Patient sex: F
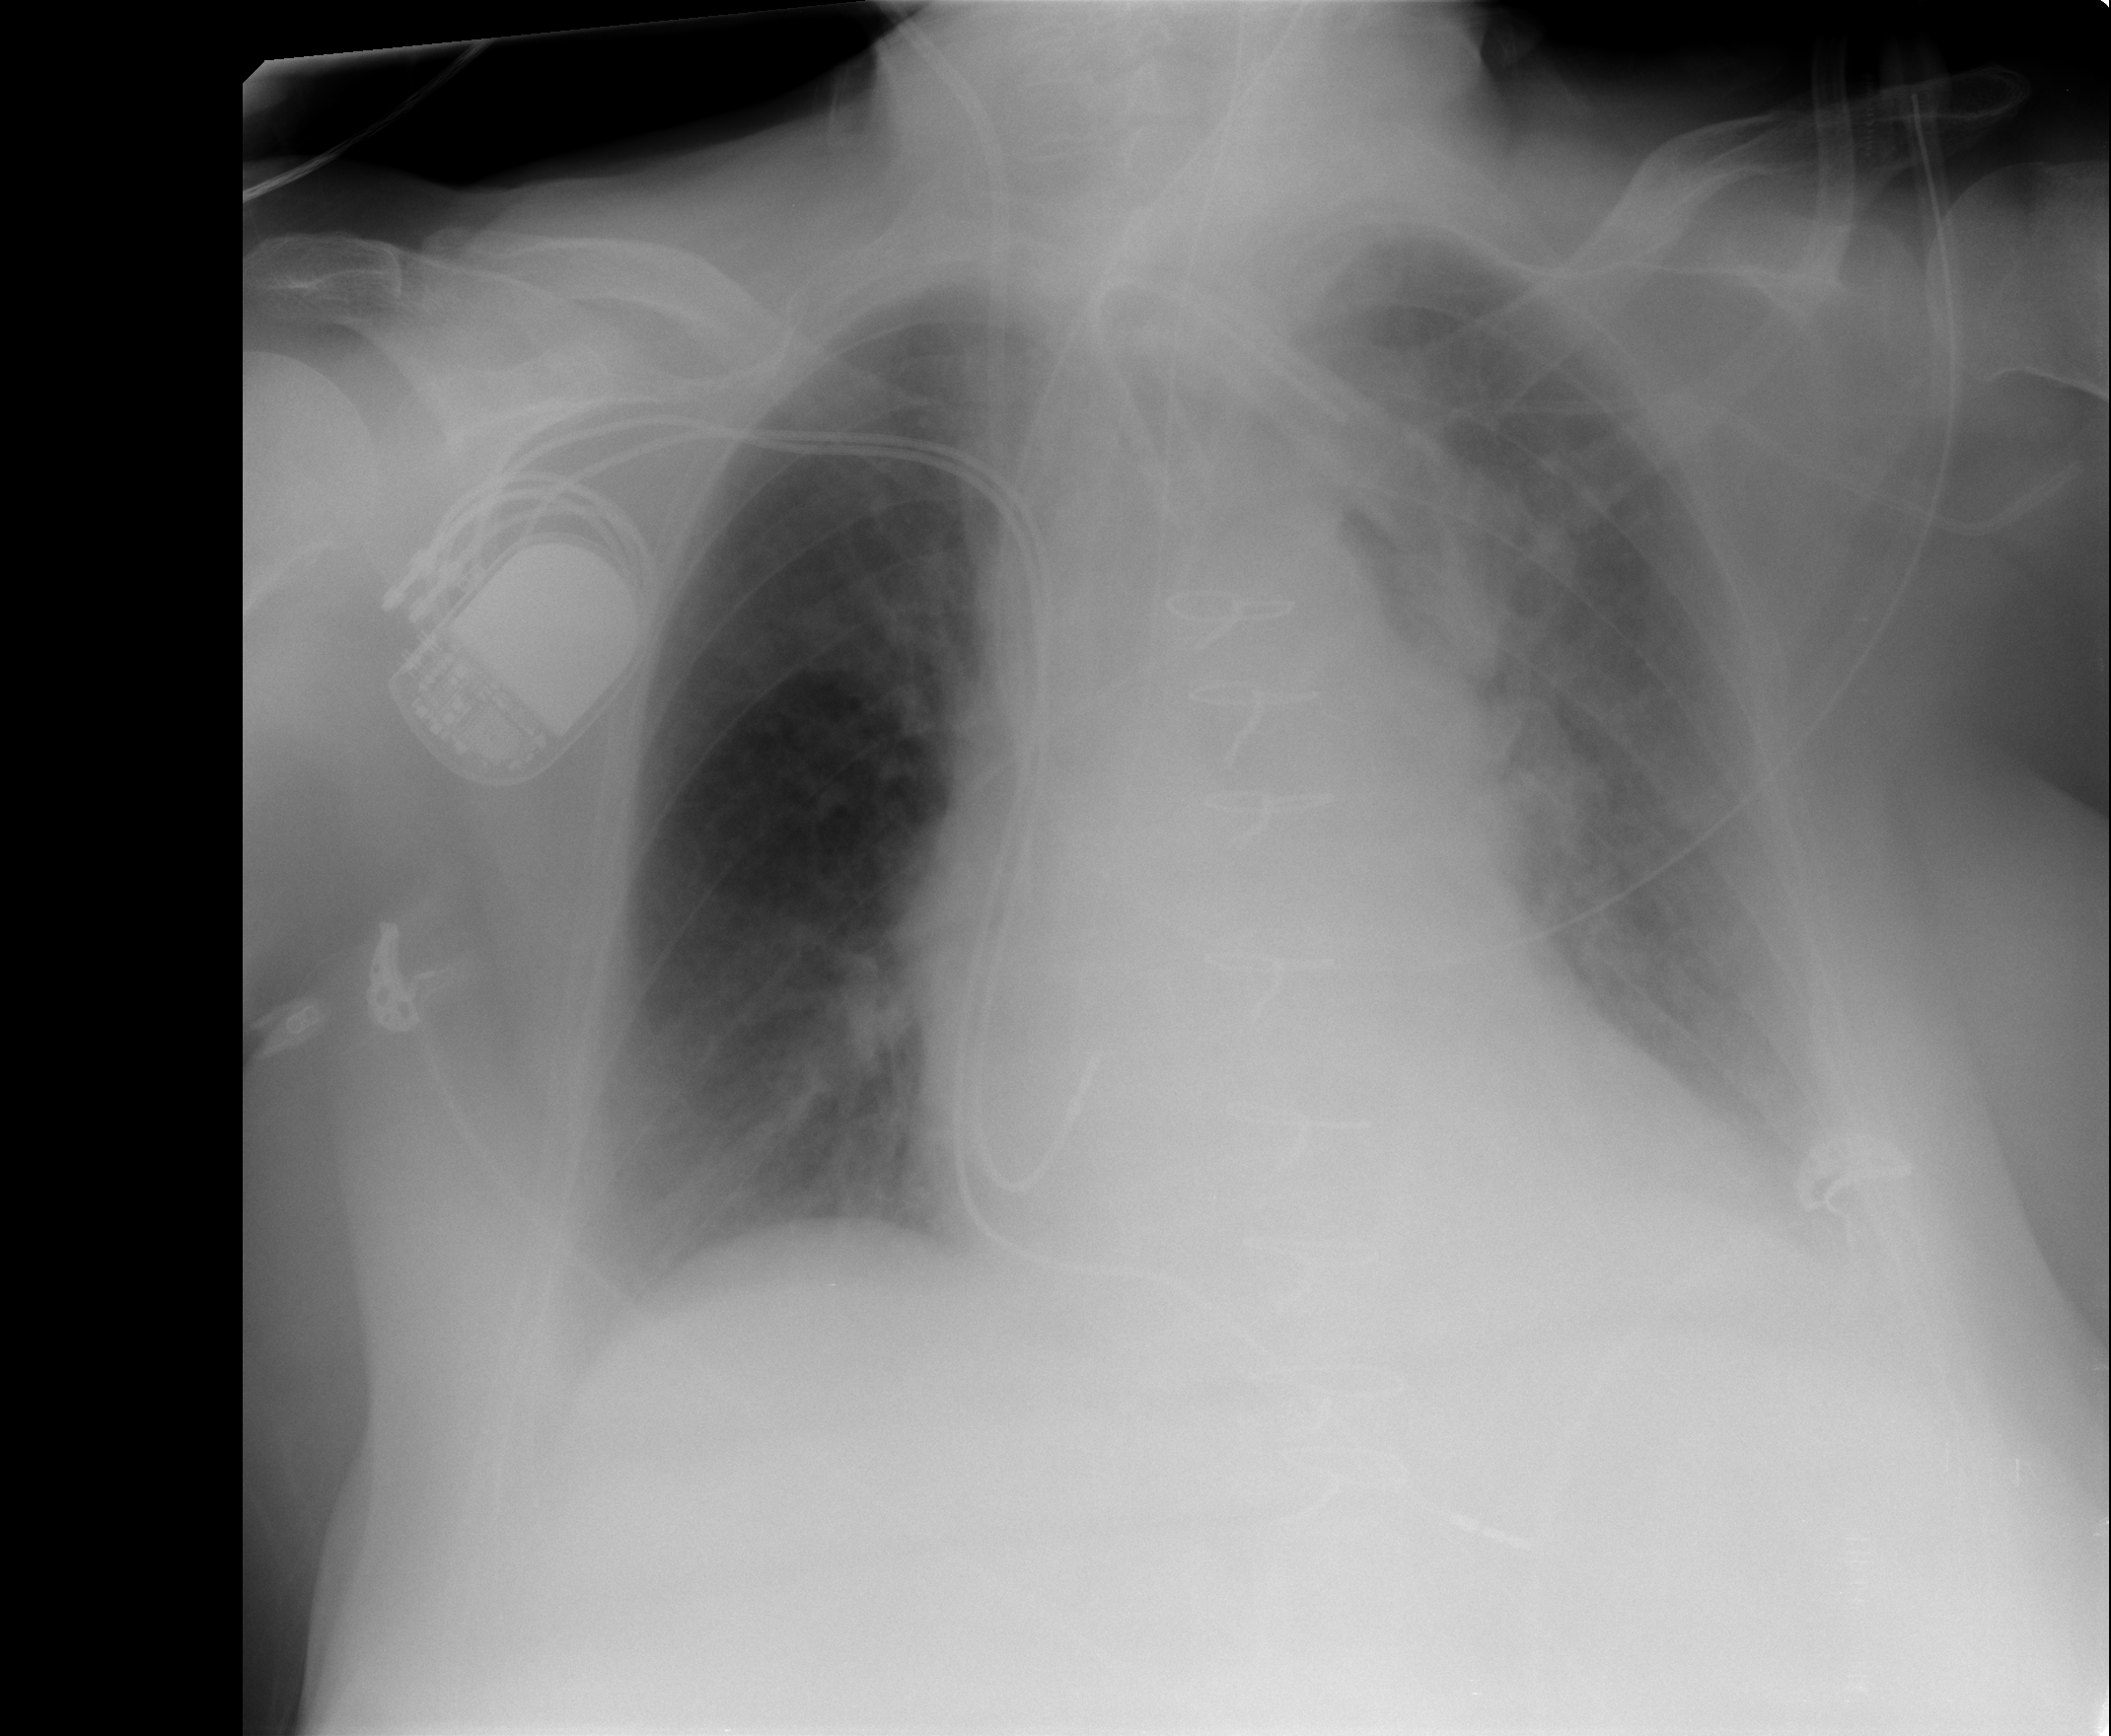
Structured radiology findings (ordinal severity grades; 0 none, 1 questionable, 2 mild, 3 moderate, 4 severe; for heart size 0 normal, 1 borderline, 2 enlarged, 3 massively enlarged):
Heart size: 2
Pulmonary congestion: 2
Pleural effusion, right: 1
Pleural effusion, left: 3
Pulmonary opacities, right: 0
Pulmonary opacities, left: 0
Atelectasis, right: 2
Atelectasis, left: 2